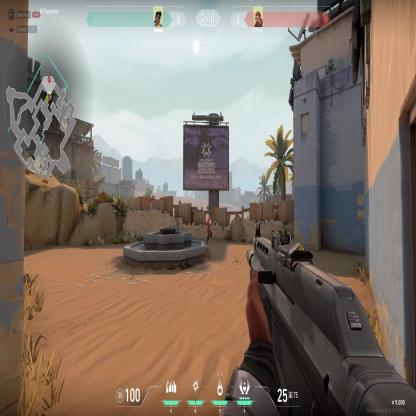
Label: enemy